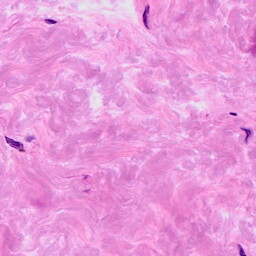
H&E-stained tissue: Breast